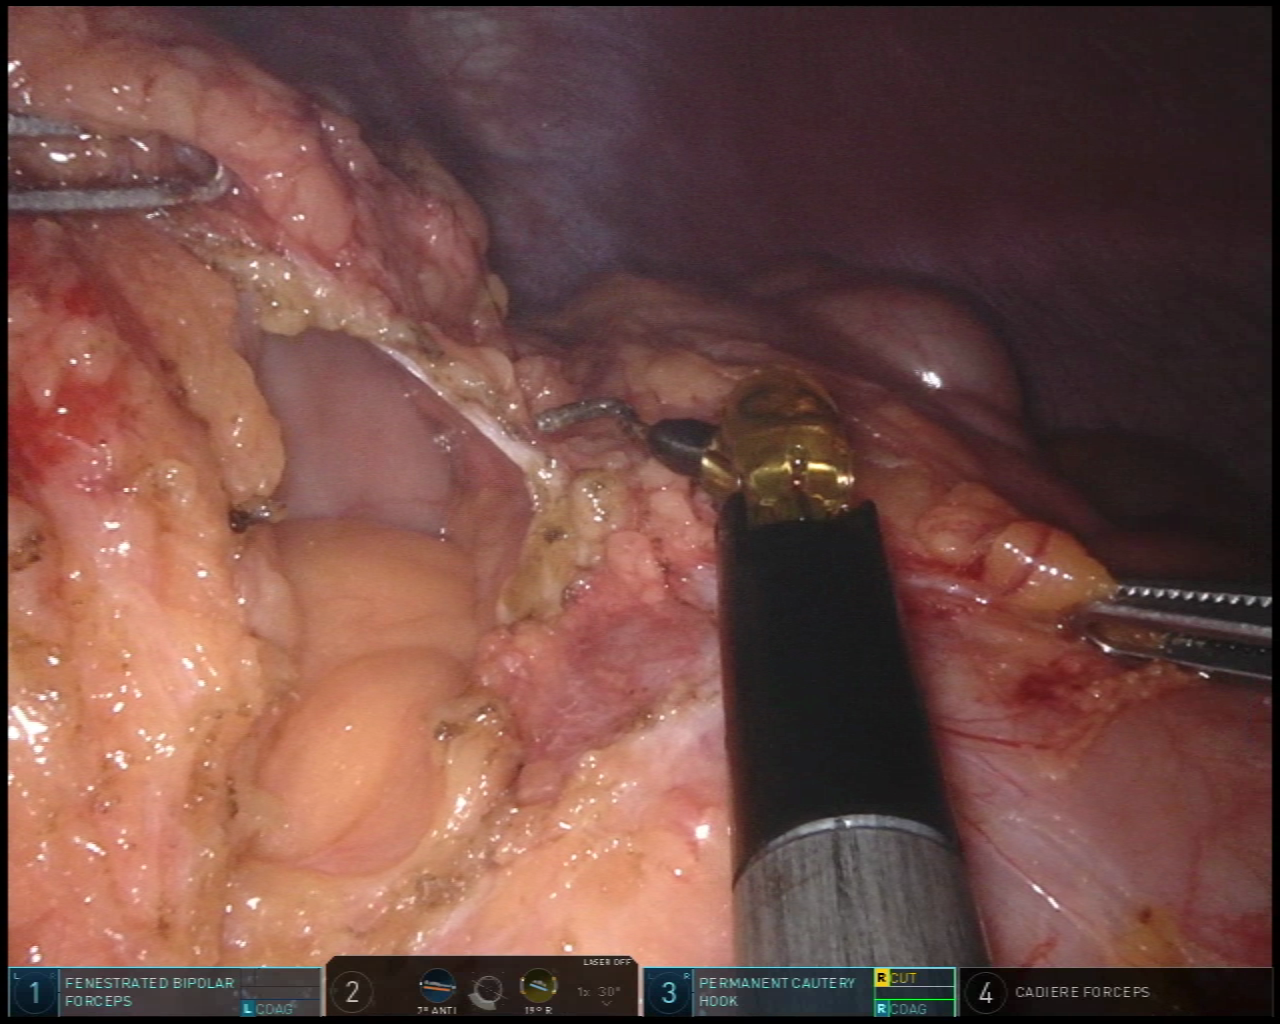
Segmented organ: stomach
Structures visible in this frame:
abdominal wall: yes
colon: yes
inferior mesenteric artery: no
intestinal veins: no
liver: no
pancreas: no
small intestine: no
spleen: no
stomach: yes
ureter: no
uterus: no
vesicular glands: no